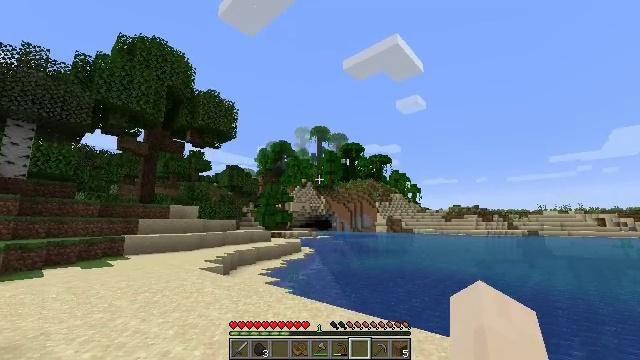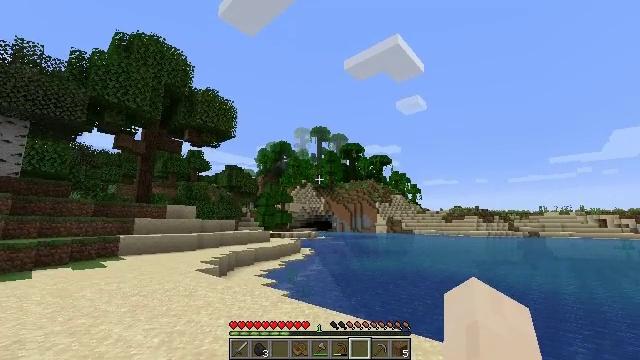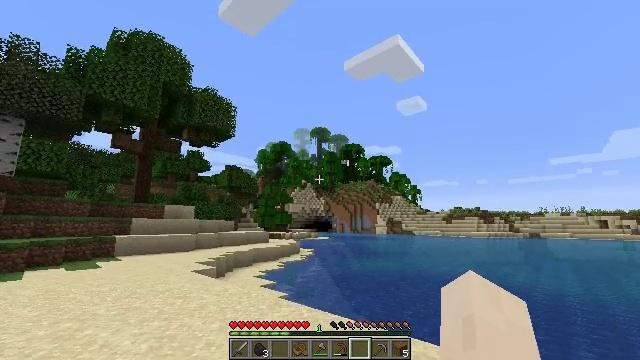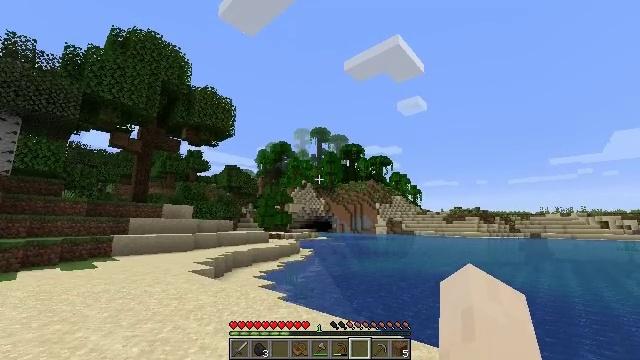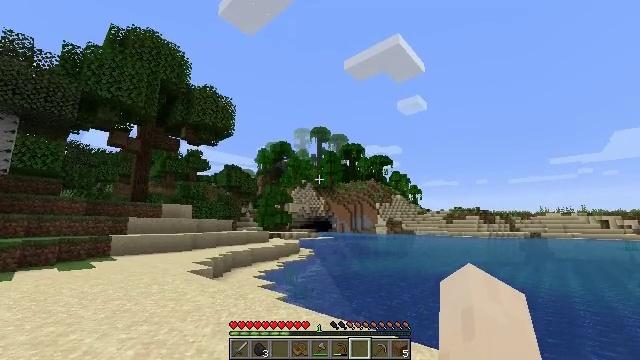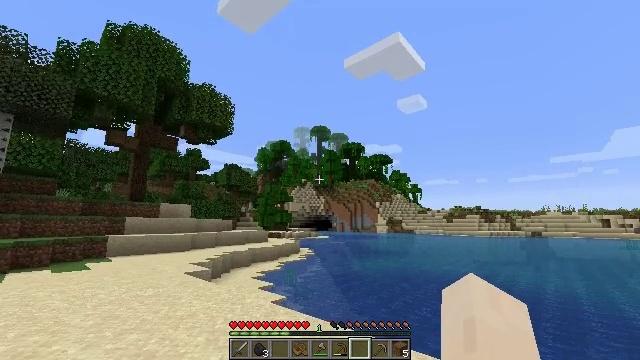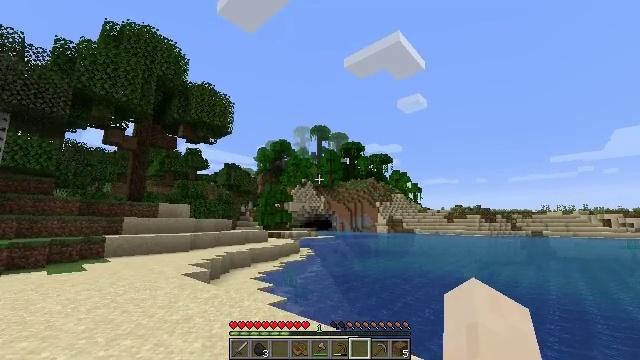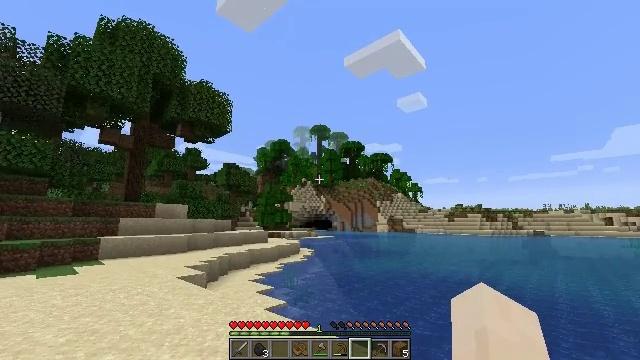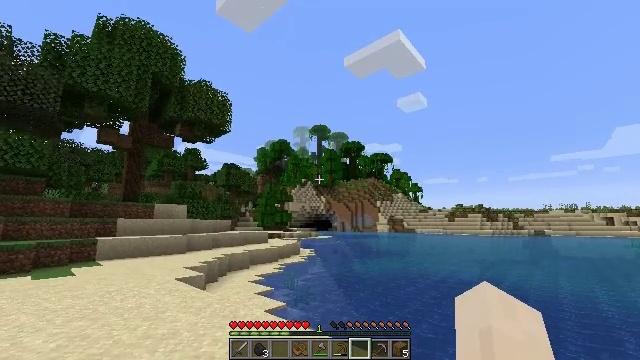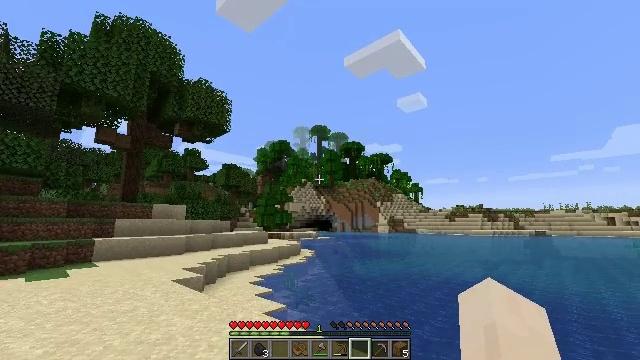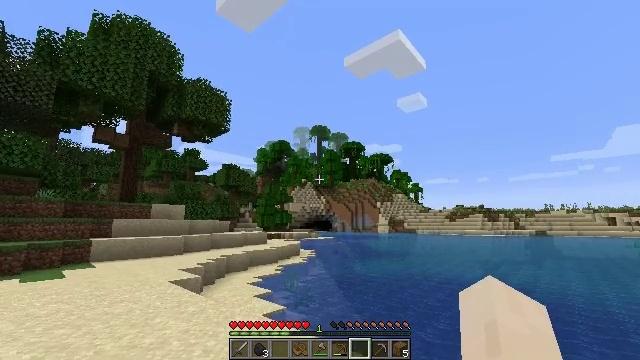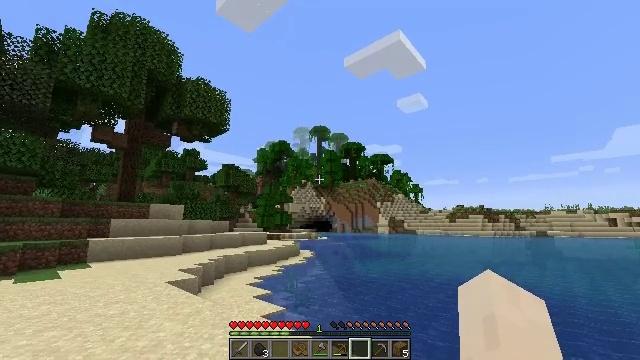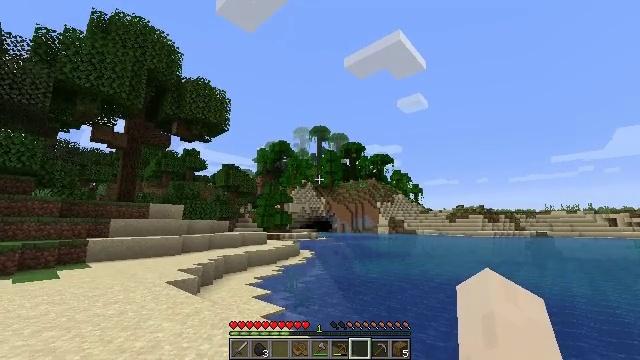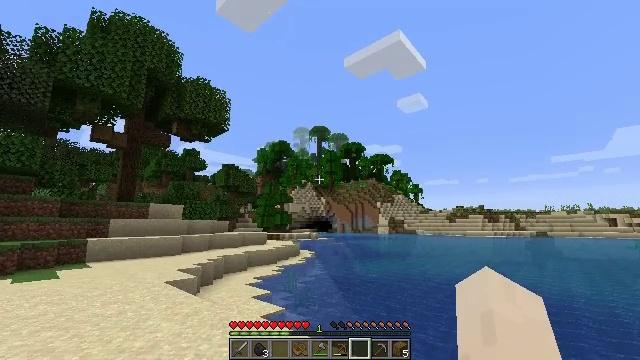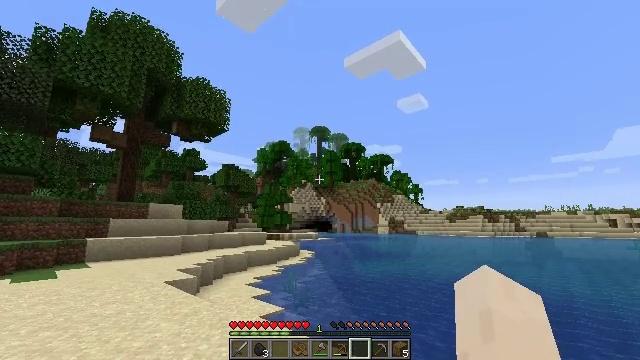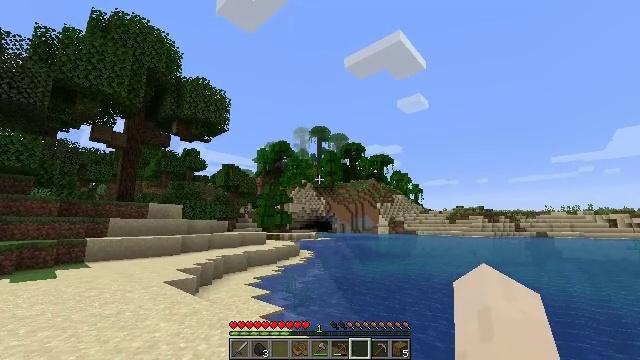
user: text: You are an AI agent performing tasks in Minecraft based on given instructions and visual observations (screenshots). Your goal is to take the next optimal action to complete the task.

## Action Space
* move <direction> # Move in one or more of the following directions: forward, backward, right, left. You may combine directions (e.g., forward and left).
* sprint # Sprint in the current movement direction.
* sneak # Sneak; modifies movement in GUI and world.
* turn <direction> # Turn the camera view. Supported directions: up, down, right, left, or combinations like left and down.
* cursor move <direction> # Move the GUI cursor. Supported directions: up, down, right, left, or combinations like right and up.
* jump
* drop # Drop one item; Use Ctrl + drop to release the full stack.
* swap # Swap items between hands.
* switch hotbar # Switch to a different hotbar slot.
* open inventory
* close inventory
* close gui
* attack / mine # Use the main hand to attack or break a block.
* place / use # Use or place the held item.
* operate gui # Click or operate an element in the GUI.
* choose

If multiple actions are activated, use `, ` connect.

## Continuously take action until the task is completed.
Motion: motion action
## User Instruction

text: Use fuel in the furnace to cook salmon.
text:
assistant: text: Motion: move forward
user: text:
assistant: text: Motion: move forward
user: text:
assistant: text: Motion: move forward
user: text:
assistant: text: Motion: move forward
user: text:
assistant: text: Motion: move forward
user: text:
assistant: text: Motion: move forward
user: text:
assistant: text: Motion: move forward
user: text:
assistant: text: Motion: move forward
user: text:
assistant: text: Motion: move forward
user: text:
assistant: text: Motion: no_op
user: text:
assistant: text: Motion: no_op
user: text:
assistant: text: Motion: no_op
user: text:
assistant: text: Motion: no_op
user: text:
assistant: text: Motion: no_op
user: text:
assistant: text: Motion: no_op
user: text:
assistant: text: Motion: no_op
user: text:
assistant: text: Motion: no_op
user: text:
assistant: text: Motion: no_op
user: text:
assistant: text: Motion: no_op
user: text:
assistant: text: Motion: no_op
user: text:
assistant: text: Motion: no_op
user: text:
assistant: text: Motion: no_op
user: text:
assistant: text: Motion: no_op
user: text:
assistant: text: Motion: no_op
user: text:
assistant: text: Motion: no_op
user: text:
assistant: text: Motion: no_op
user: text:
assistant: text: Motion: turn right
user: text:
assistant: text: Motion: turn right and down
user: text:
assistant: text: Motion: turn right and down
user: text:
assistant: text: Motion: turn right